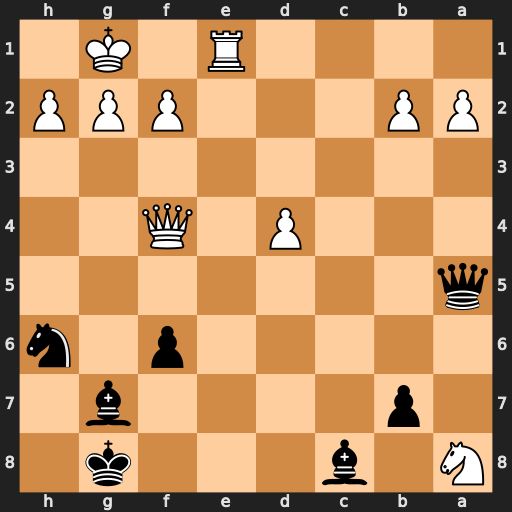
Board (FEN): N1b3k1/1p4b1/5p1n/q7/3P1Q2/8/PP3PPP/4R1K1
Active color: b
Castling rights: -
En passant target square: -
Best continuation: Qxe1#